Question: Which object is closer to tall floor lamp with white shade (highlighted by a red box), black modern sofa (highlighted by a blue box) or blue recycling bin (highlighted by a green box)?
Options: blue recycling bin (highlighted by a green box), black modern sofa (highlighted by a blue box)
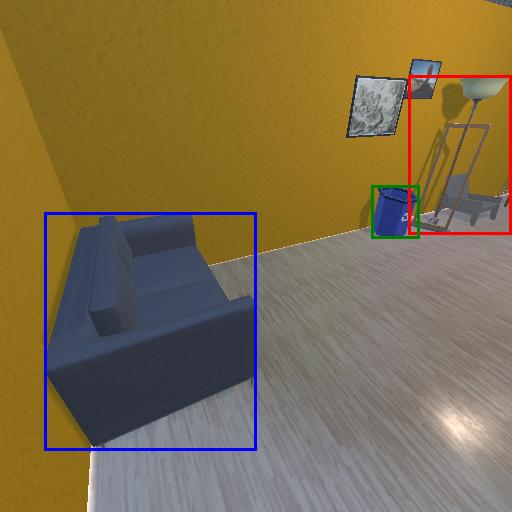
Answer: blue recycling bin (highlighted by a green box)